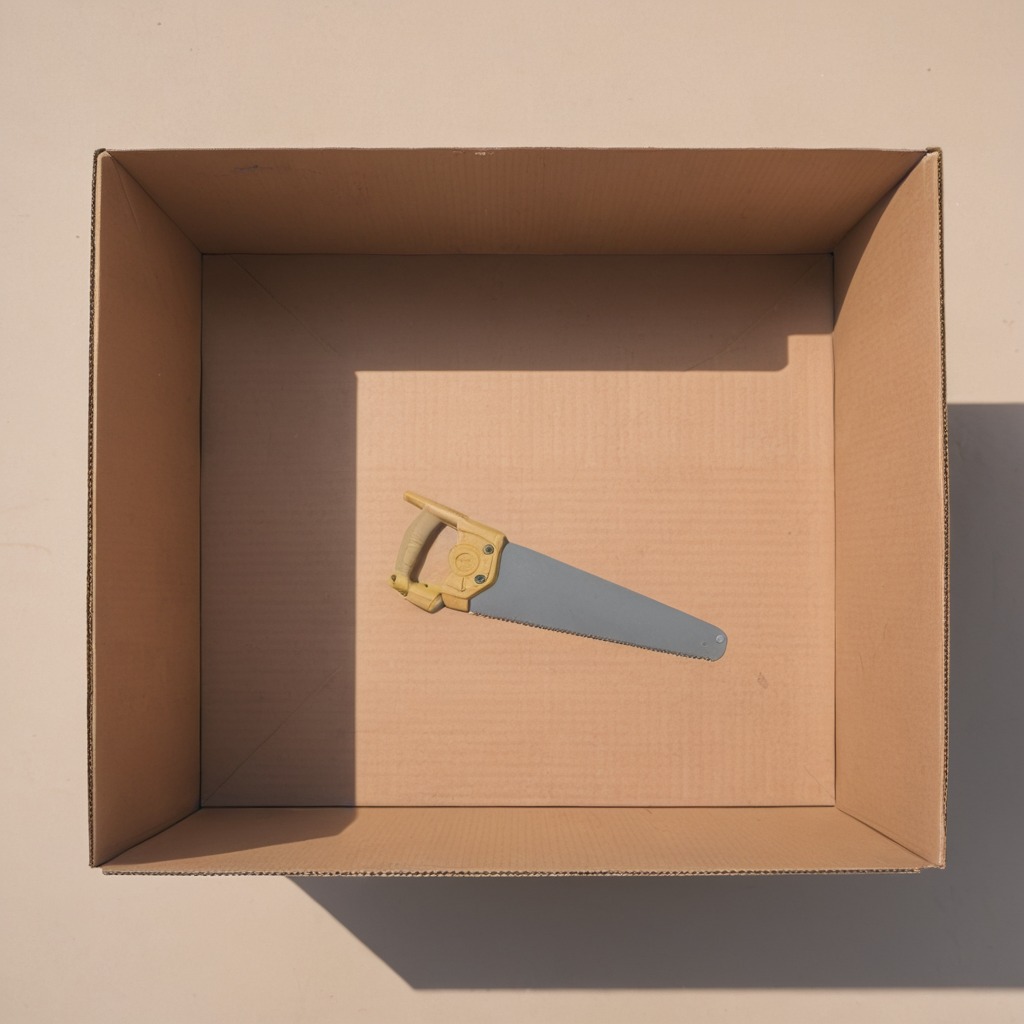
A handheld metal saw lies on a clean dry cardboard box surface in an outdoor workshop during daytime bright natural light soft shadows slightly creased but